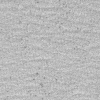
Atmospheric dust classification: not_dusty